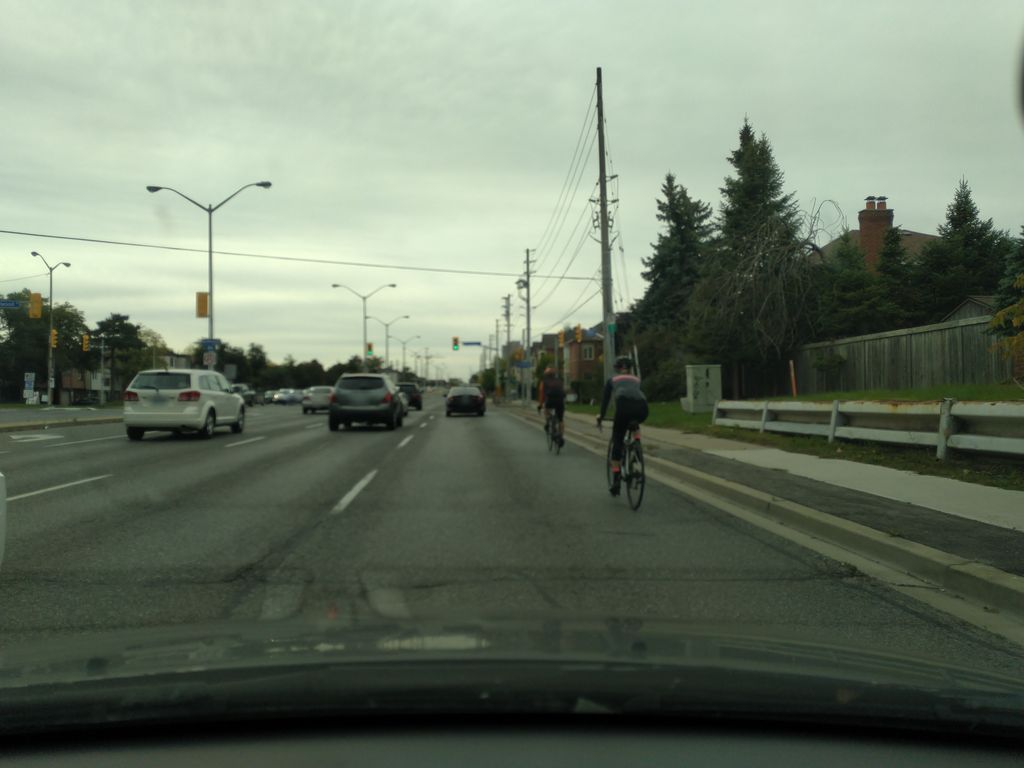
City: toronto